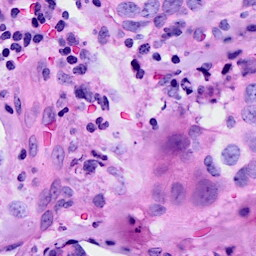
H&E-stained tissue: Breast